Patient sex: F
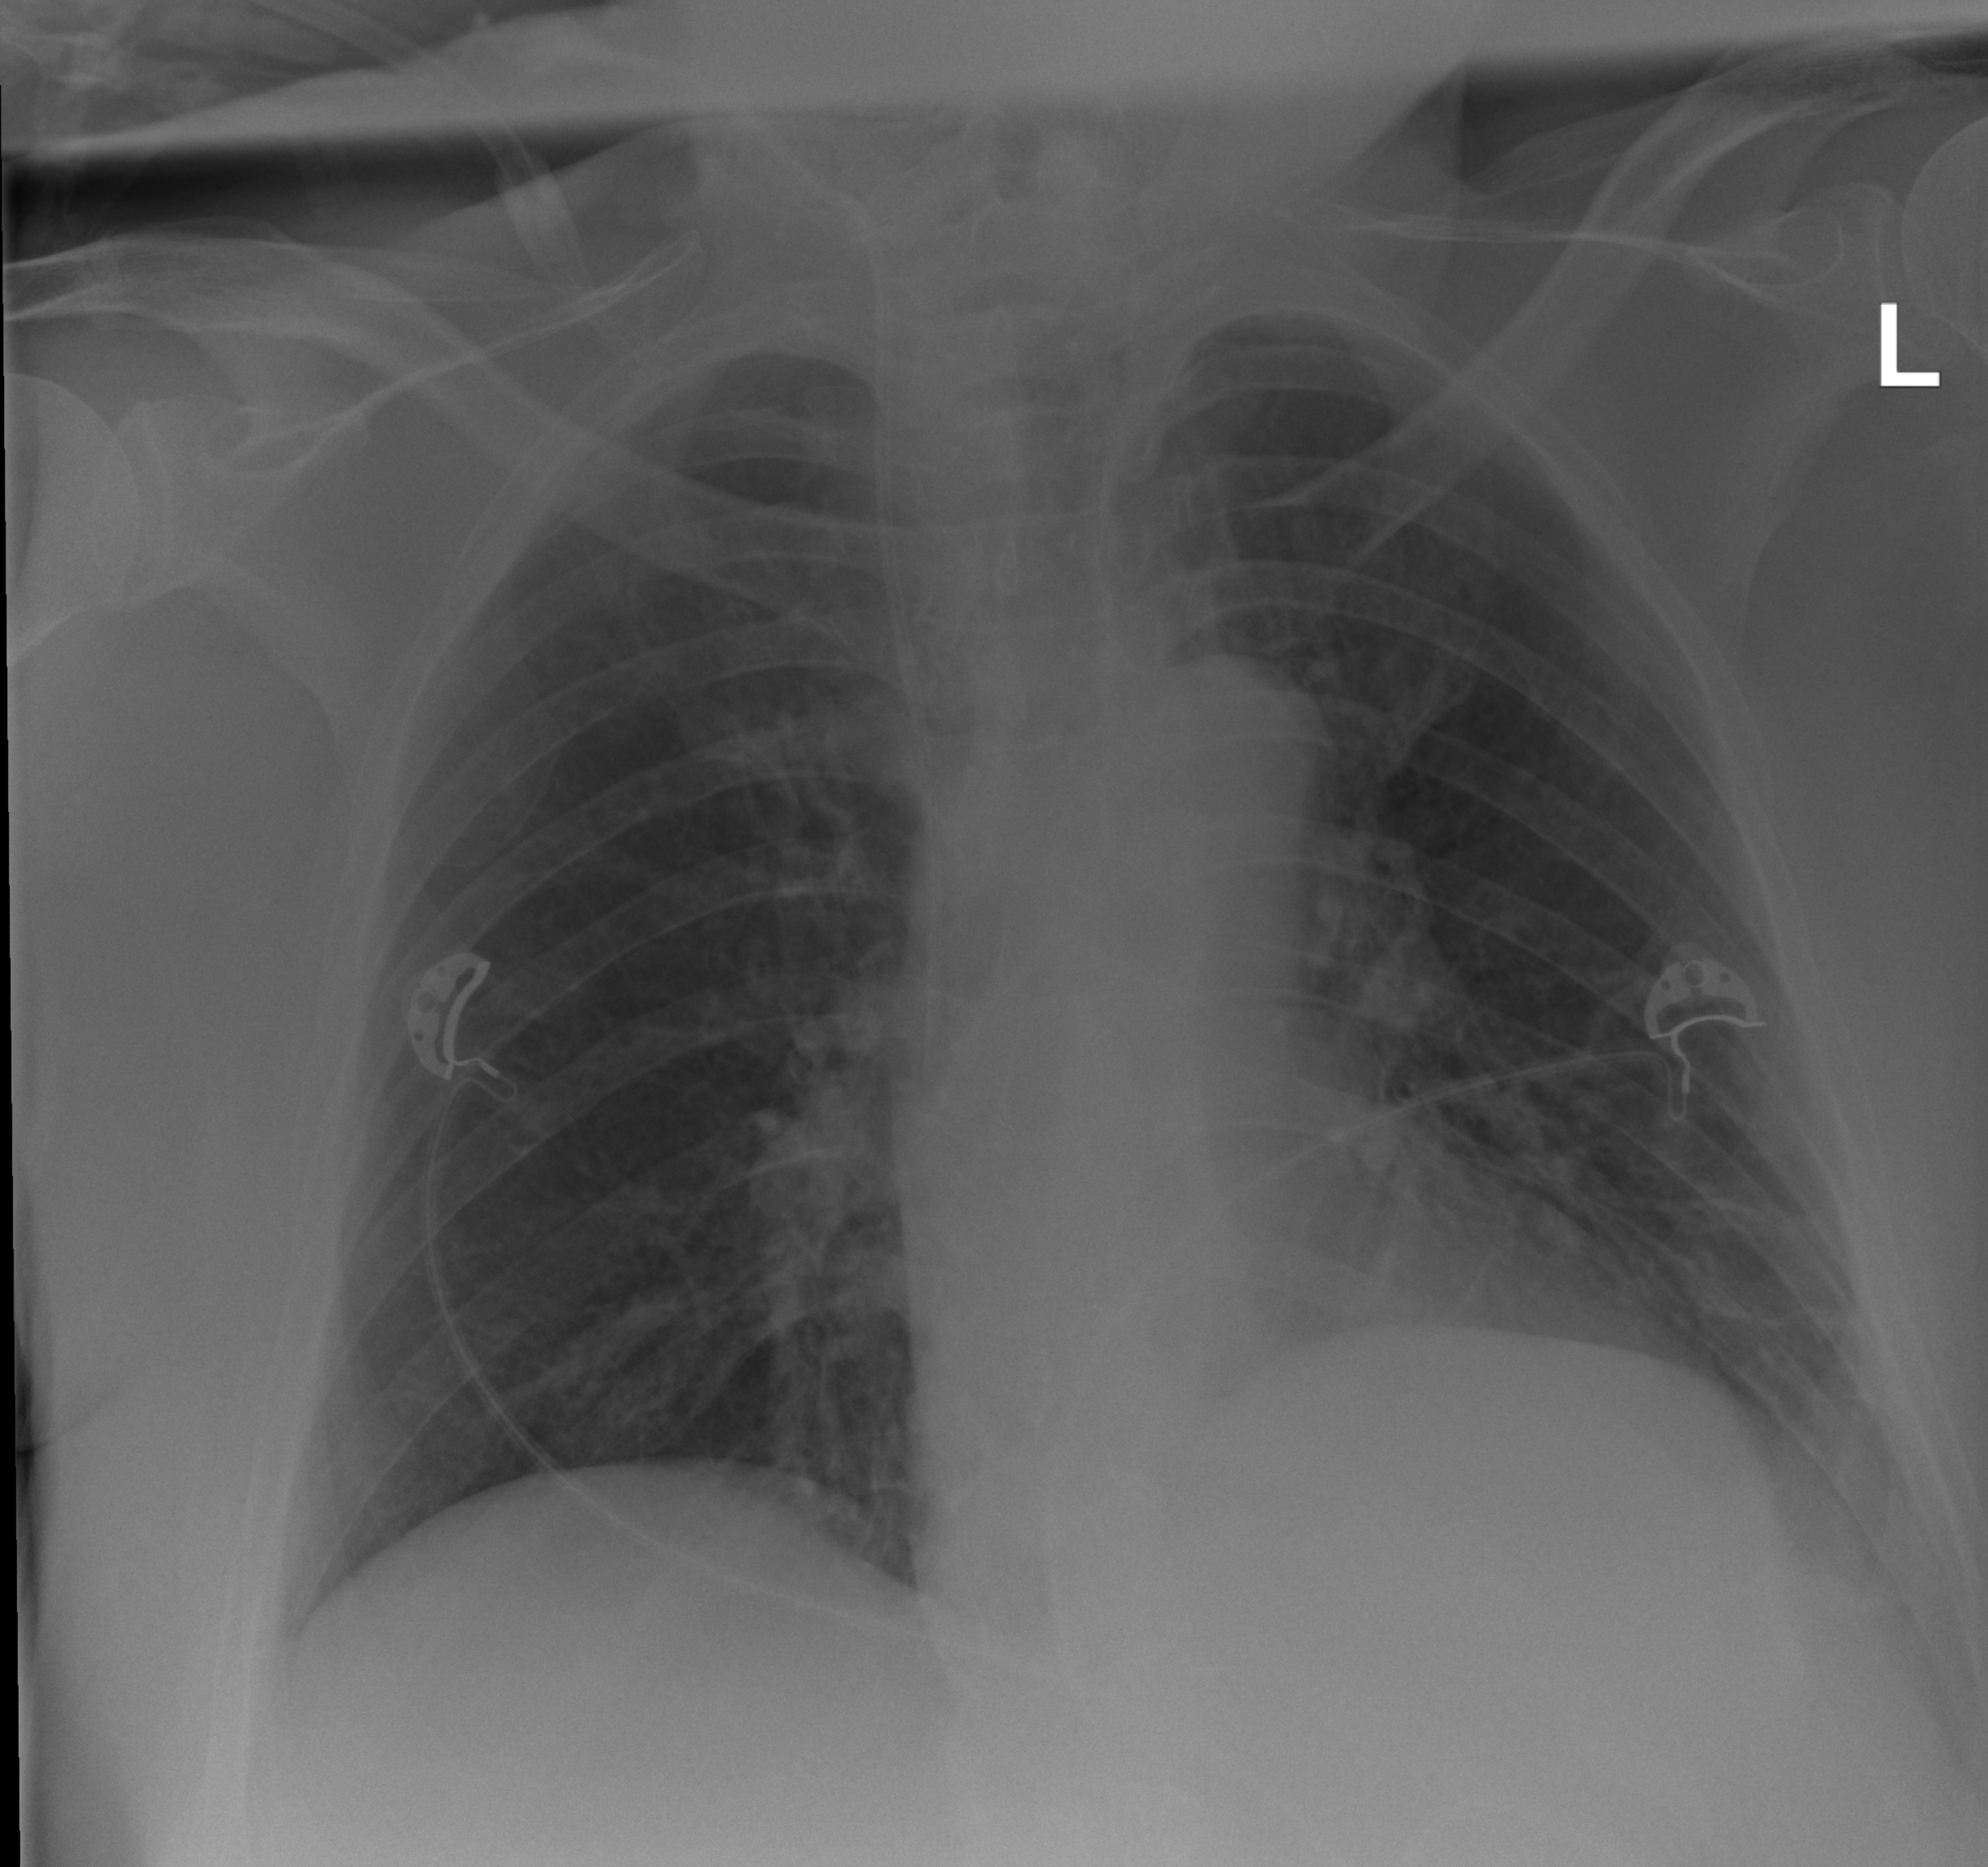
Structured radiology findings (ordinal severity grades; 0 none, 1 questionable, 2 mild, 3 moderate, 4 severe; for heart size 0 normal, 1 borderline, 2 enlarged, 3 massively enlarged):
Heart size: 1
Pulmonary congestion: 0
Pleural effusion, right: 0
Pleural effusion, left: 2
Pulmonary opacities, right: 0
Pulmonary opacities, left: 0
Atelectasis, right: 0
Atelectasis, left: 2